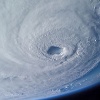
Label: cloud